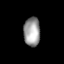
Tissue: lung
Cell type: Epithelial cells
Senescence score: 0.1079
Nuclear area (px): 469
Mean DAPI intensity: 154.768